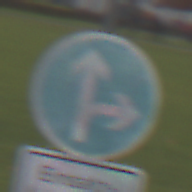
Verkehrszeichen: VorgeschriebeneFahrtrichtungGeradeausOderRechts
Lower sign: BesondereFahrzeugeUndTransportgueter3
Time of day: Midday
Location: Outdoor (Suburban)
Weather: Overcast
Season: NotSpecified
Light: Natural